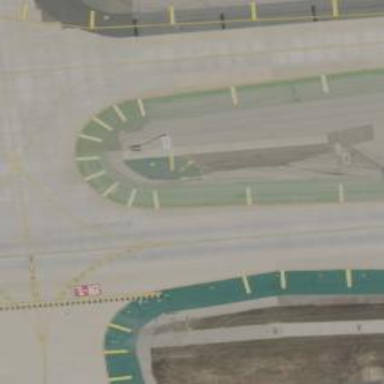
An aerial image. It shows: Image of taxiway at airport.